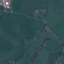
Land use / land cover class: Pasture